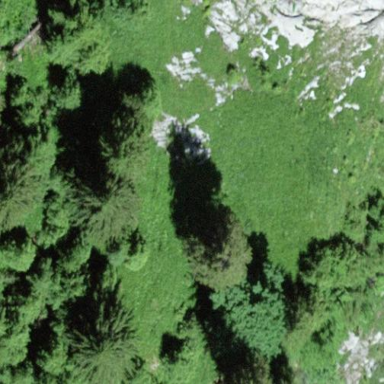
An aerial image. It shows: Forest area.